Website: apple
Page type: customer-info-address
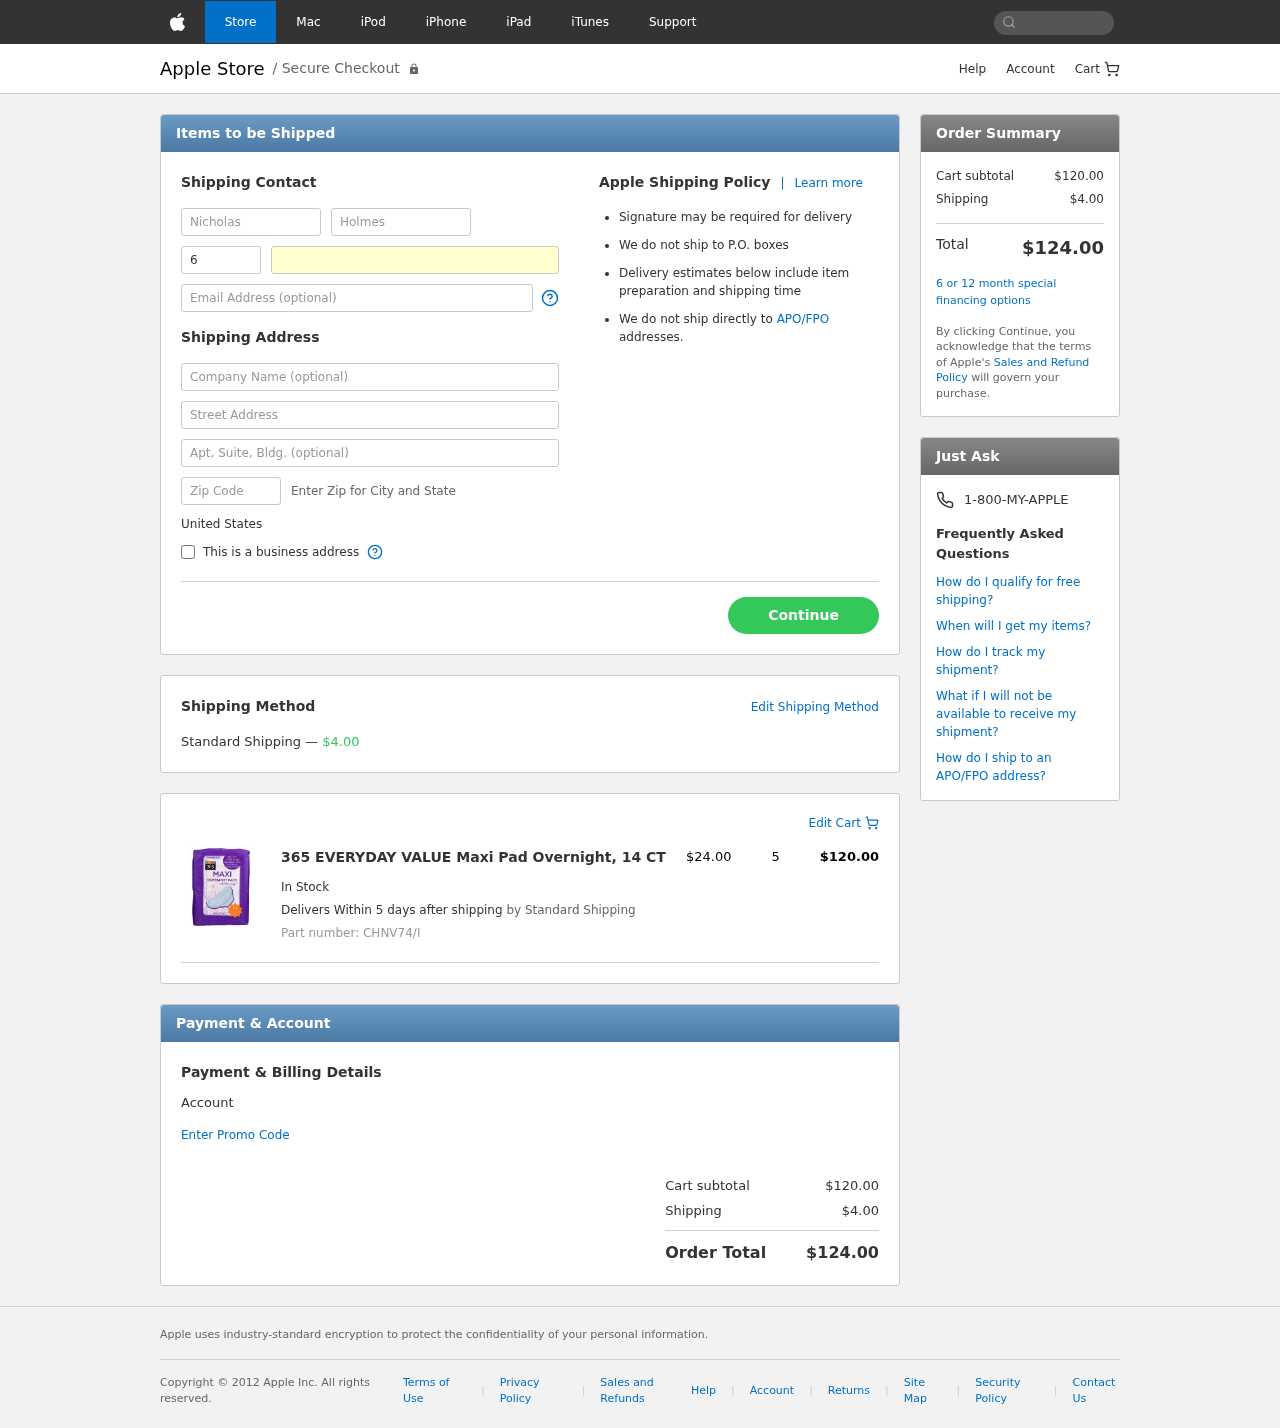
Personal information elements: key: PII_COUNTRY
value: United States
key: PII_FIRSTNAME
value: Nicholas
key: PII_LASTNAME
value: Holmes
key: PII_PHONE_AREA
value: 668
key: PII_PHONE_LINE
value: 2966
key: PII_EMAIL
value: nicholasholmes@gmail.com
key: PII_COMPANY
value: Hill Group
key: PII_STREET
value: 75576 Dana Villages
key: PII_STREET2
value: Apt. 560
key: PII_POSTCODE
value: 92952
Product elements: key: PRODUCT1_NAME
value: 365 EVERYDAY VALUE Maxi Pad Overnight, 14 CT
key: PRODUCT1_PRICE
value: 24
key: PRODUCT1_QUANTITY
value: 5
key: PRODUCT1_SKU
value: CHNV74/I
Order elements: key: ORDER_SHIPPING_COST
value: $4.00
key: ORDER_ITEM_TOTAL
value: $120.00
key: ORDER_SUBTOTAL
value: $120.00
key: ORDER_TOTAL
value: $124.00